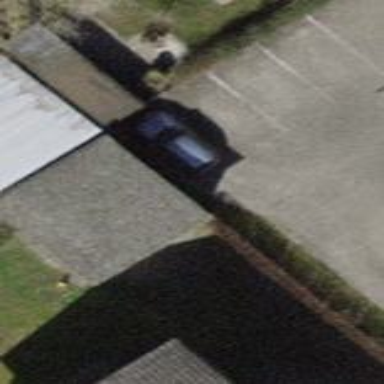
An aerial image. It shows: Garage.